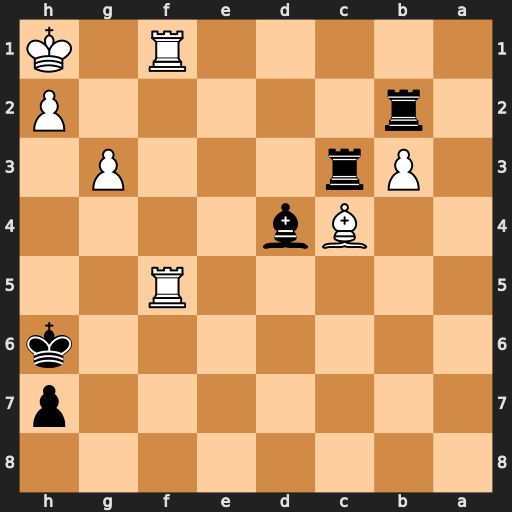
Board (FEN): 8/7p/7k/5R2/2Bb4/1Pr3P1/1r5P/5R1K
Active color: b
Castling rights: -
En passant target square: -
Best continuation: Rcc2 Rf6+ Bxf6